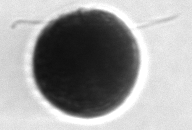
Label: Alexandrium_catenella